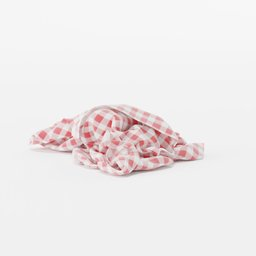
Label: tools